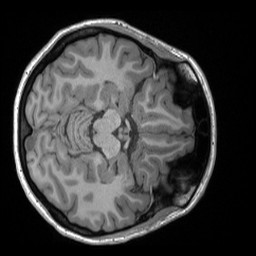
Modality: T1w
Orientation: axial
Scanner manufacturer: siemens
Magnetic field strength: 3 T
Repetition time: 2.4 s
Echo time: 0.00224 s